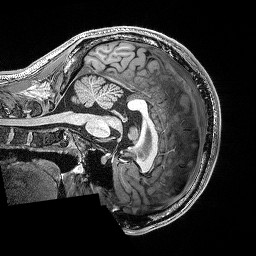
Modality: T1w
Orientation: sagittal
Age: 20
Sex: male
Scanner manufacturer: siemens
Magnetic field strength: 3 T
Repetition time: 2.53 s
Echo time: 0.0033 s